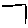
Label: square